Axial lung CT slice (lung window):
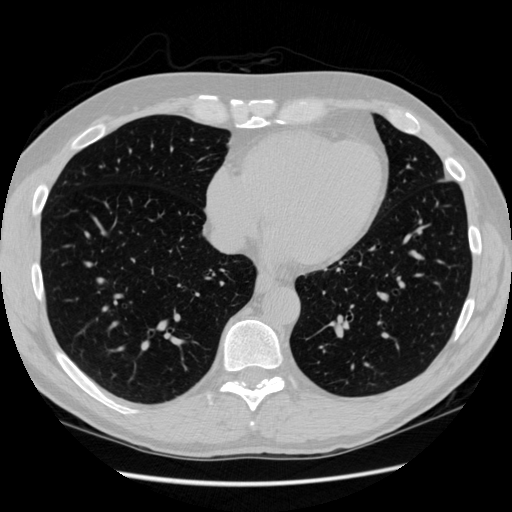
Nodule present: no